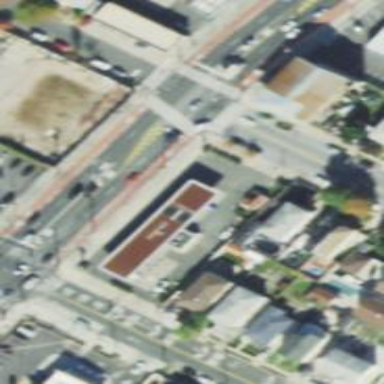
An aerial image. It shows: Convenience shop.